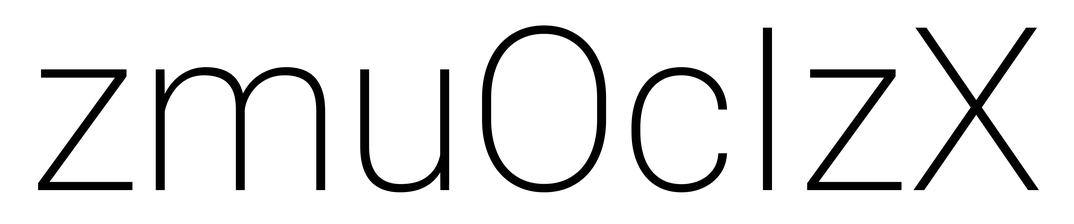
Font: Roboto_ExtraLight